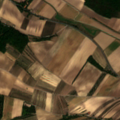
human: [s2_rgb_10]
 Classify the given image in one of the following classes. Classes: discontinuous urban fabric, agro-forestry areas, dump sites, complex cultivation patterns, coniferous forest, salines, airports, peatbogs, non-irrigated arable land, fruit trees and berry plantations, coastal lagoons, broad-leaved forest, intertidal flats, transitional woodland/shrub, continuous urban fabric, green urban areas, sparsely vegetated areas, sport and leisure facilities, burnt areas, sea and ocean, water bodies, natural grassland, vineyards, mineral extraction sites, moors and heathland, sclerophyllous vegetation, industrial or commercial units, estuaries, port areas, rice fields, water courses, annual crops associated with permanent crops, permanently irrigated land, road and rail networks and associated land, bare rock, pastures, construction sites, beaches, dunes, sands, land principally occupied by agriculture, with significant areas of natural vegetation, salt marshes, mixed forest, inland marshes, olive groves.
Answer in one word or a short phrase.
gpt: discontinuous urban fabric, non-irrigated arable land, vineyards, complex cultivation patterns, broad-leaved forest